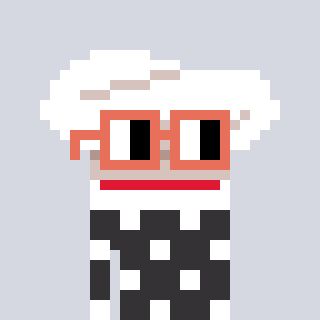
a pixel art character with square orange glasses, a chef hat-shaped head and a grayscale-colored body on a cool background